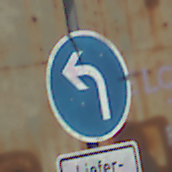
Verkehrszeichen: VorgeschriebeneFahrtrichtungLinks
Zusatzzeichen unten: BesondereFahrzeugeUndTransportgueter5
Umgebung: Outdoor, Suburban
Tageszeit: MorningAfternoon
Wetter: Clear
Licht: Natural
Jahreszeit: NotSpecified
Kontrast: HighContrast